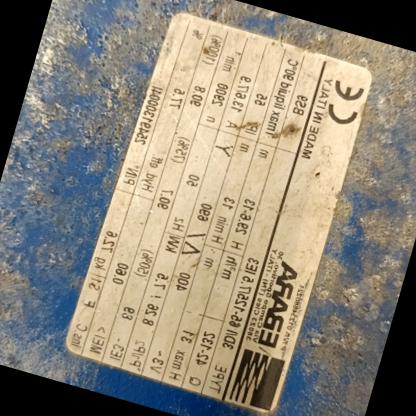
Klasa: tabliczka-znamionowa